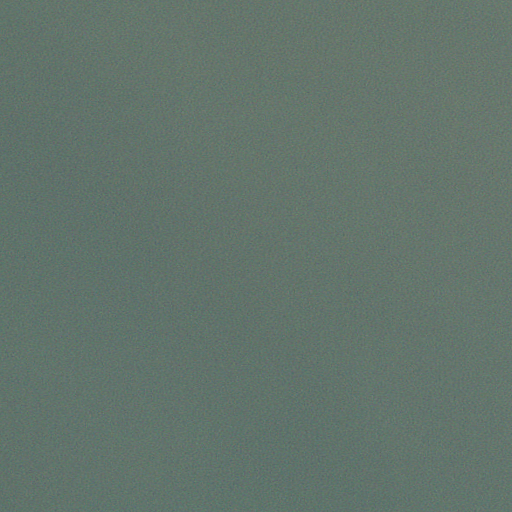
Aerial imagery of bar in Virginia named Brown Shoal containing only open water